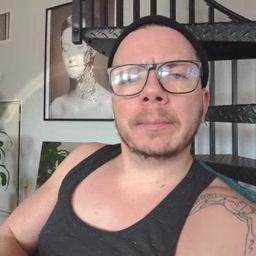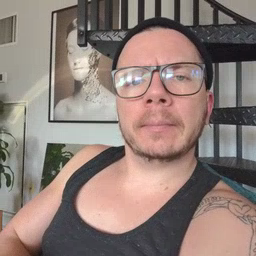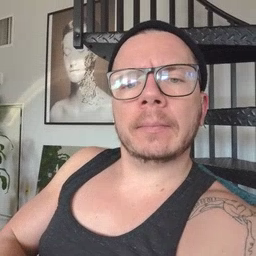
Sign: later